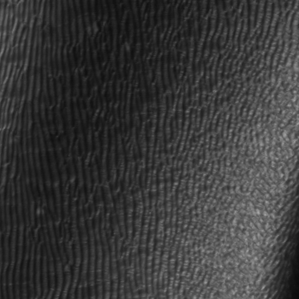
Label: frost